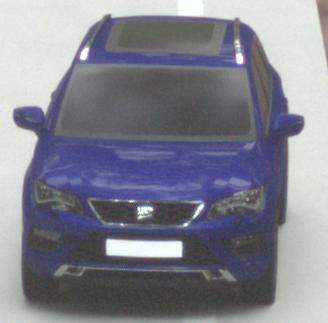
Make: SEAT
Model: Ateca 1.0 TSI Ecomotive
Detailed model: Ateca (5FP)
Model produced from: 2016/08
Model produced until: 2018/08
Doors: 5
Color: blue
Road condition: dry road
Daytime: sunrise or sunset
Contrast: medium contrast